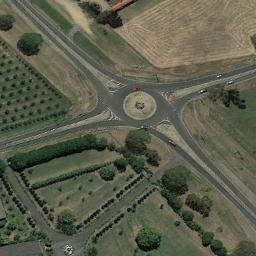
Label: roundabout